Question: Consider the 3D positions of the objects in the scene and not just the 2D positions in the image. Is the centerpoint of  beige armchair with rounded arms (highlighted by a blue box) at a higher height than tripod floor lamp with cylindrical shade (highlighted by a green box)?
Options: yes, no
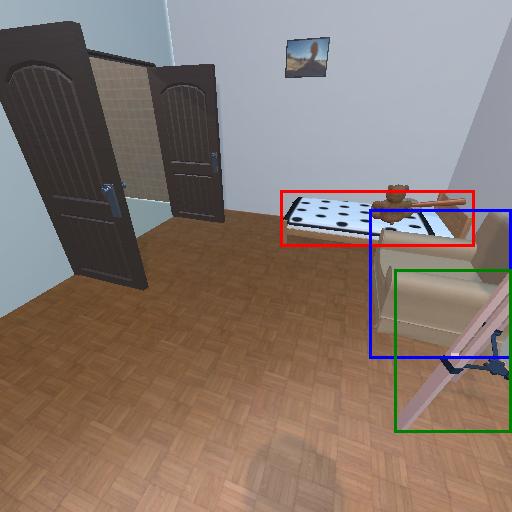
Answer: yes